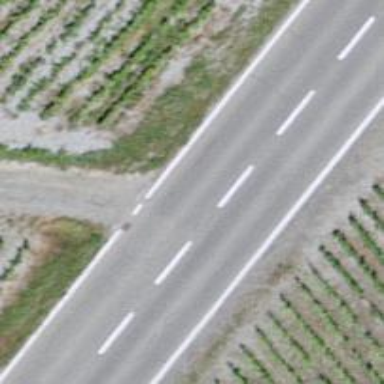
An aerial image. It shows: Secondary road with asphalt surface.